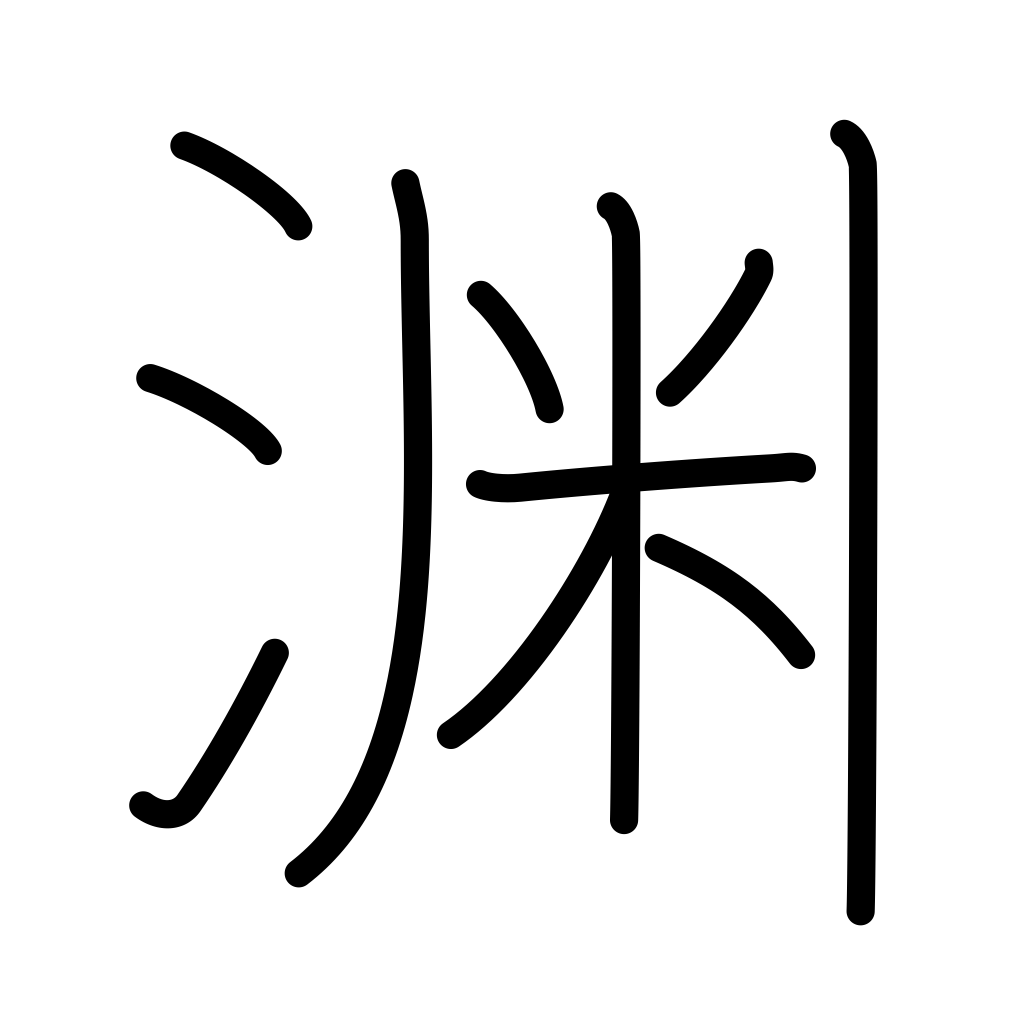
Meaning: edge